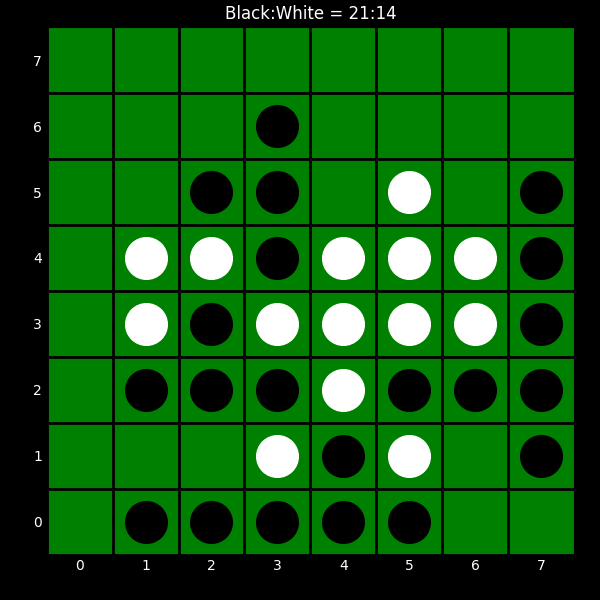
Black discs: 21
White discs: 14